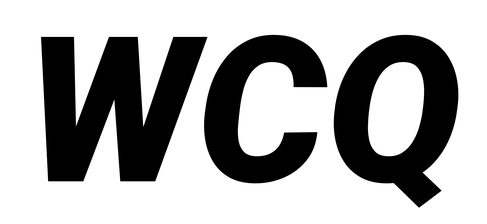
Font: Roboto-Italic_Black_Italic